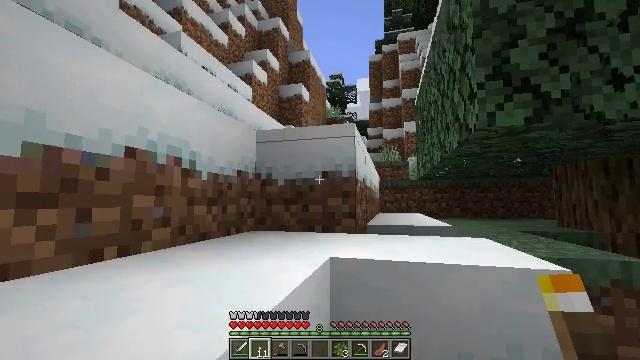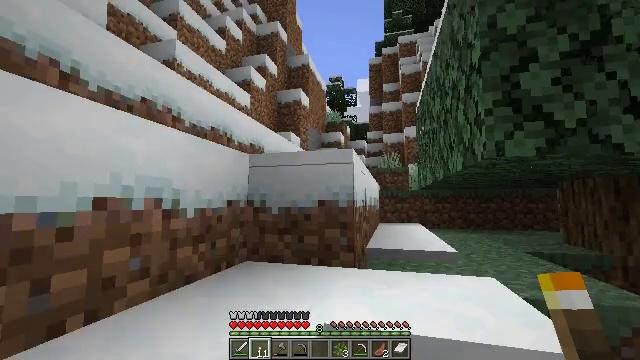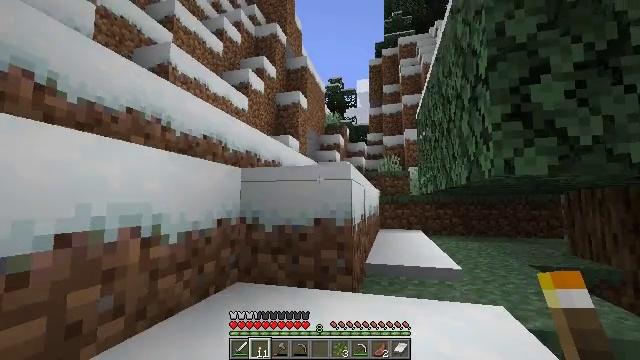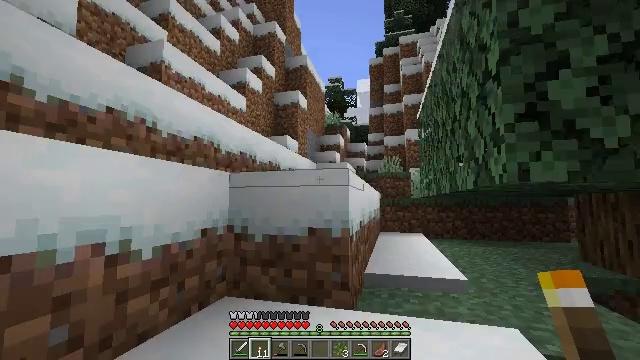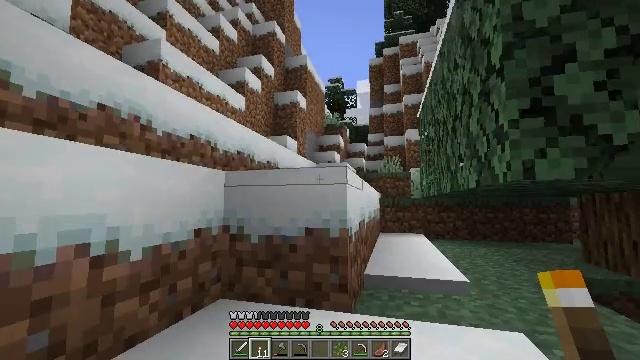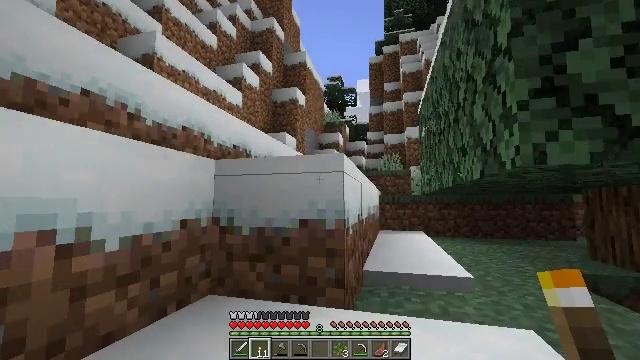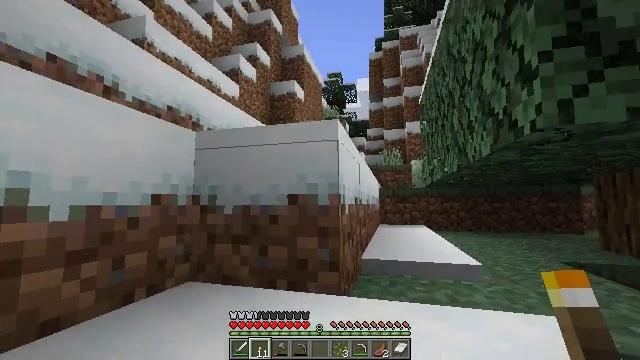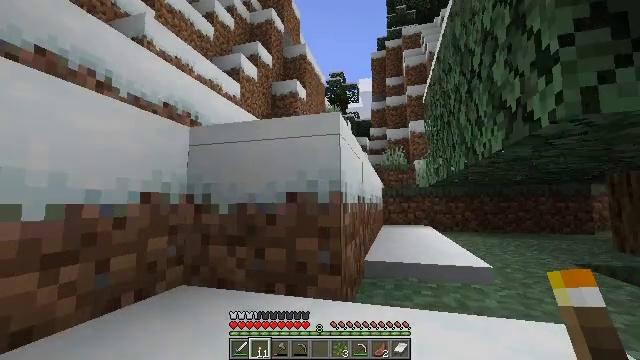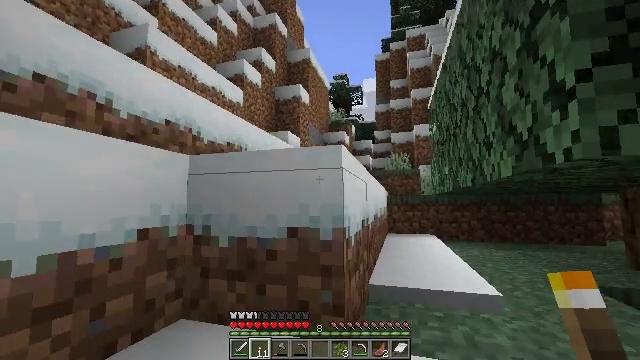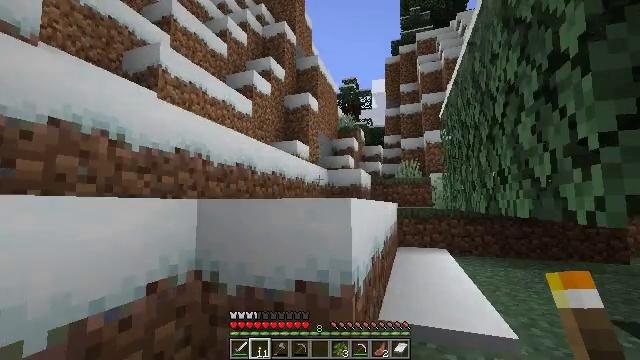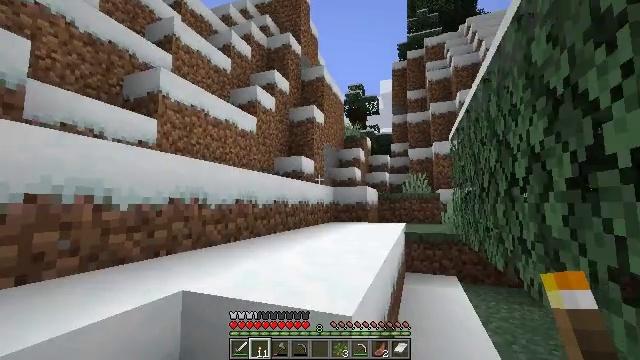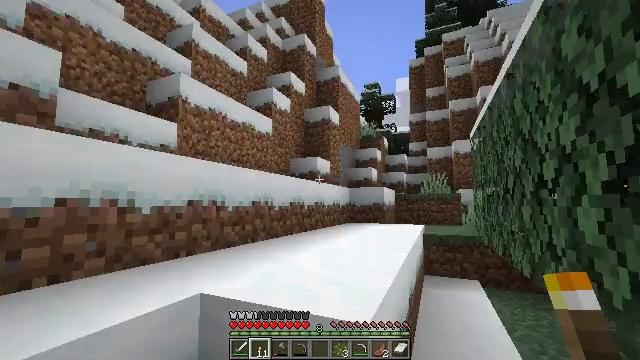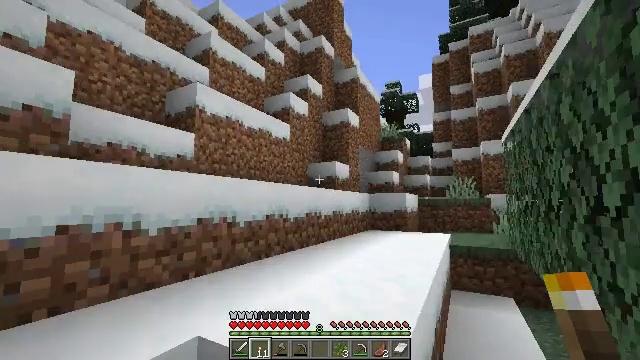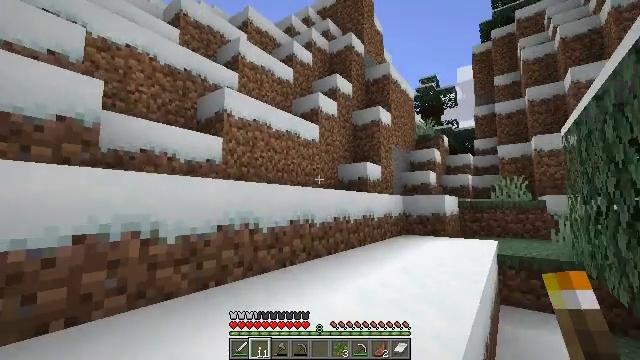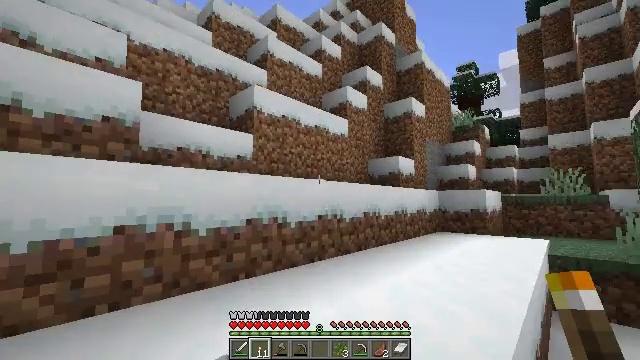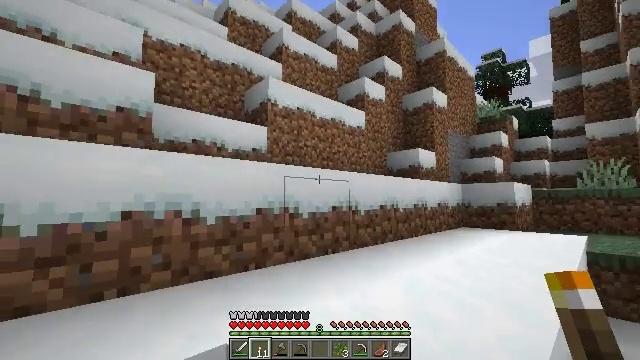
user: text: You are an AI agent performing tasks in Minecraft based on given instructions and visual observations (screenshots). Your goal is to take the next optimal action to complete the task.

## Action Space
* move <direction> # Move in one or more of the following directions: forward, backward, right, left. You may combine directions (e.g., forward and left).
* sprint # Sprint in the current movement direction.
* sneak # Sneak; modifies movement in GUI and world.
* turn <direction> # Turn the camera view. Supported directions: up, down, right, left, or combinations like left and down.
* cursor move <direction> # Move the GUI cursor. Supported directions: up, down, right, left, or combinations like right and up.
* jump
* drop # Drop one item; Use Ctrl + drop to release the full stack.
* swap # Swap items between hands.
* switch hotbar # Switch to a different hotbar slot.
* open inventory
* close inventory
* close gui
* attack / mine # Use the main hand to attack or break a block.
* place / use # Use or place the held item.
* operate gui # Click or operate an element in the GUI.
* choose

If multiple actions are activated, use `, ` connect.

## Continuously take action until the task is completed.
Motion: motion action
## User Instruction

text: Mine the ice block.
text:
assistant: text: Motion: move forward, jump
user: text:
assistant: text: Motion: move forward, jump
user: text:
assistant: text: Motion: move forward, jump
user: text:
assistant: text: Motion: move forward, jump
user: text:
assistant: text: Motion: move forward, jump
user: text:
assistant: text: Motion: move forward, jump
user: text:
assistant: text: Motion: move forward, jump
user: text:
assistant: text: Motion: move forward, jump
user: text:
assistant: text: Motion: move forward, turn left, jump
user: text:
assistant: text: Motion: move forward, turn left, jump
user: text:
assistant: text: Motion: move forward, turn left, jump
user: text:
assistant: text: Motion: move forward, turn left, jump
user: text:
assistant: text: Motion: move forward, turn left, jump
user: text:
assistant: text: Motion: move forward, turn left, jump
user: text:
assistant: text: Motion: move forward, turn left, jump
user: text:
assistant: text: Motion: move forward, turn left, jump
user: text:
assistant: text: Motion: move forward, turn left, jump
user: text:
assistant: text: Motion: move forward, jump
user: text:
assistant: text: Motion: move forward, jump
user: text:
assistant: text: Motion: move forward, jump
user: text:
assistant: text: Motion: move forward, jump
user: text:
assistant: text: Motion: move forward, jump
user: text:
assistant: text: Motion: move forward, jump
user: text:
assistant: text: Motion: move forward, jump
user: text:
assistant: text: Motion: move forward, jump
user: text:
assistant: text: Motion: move forward, jump
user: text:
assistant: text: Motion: move forward, jump
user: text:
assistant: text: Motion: move forward, jump
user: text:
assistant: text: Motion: move forward, turn left, jump
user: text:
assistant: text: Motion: move forward, turn left, jump